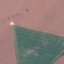
Label: AnnualCrop